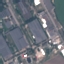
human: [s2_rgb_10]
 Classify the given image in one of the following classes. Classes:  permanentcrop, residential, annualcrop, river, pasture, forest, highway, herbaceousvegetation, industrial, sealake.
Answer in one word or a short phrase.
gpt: Industrial